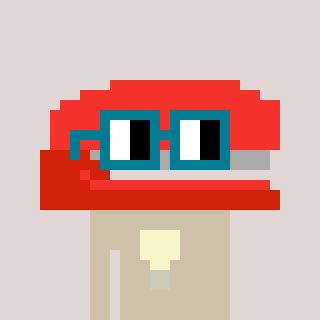
a pixel art character with square dark green glasses, a stapler-shaped head and a bege-colored body on a warm background